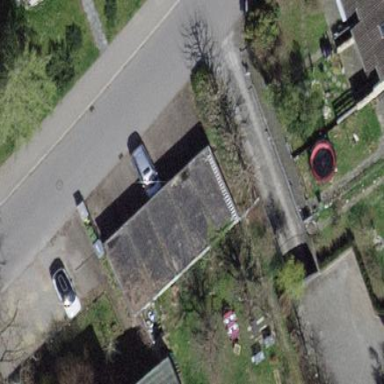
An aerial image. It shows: Group of garages.